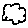
Label: cloud